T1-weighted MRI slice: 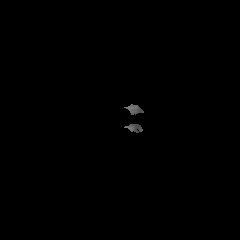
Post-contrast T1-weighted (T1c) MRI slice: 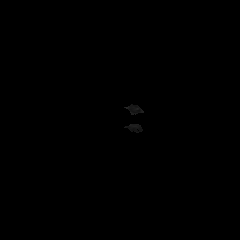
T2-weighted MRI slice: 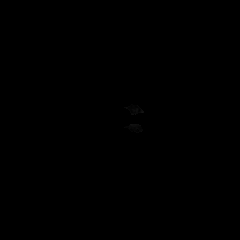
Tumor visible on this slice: no